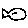
Label: fish